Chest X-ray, PA view. Patient: 41 years old, sex F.
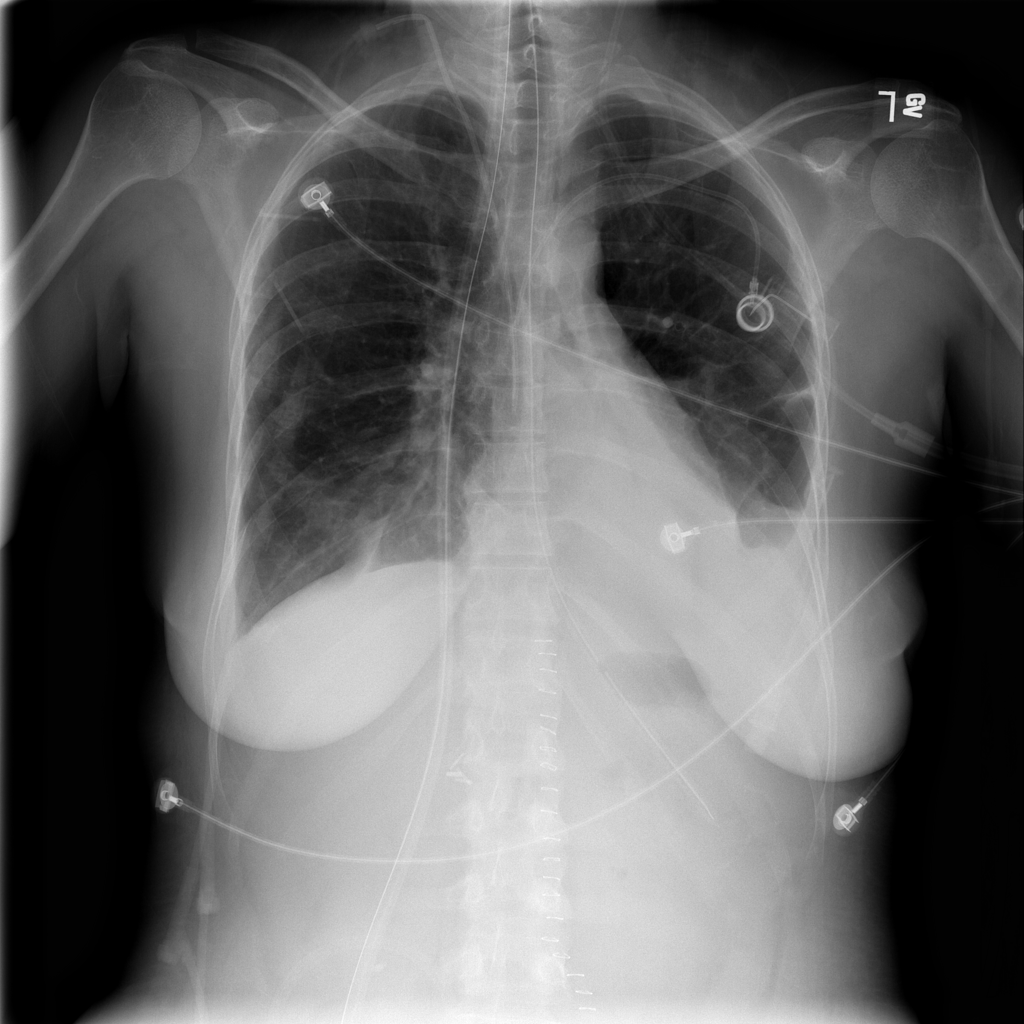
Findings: Atelectasis, Effusion